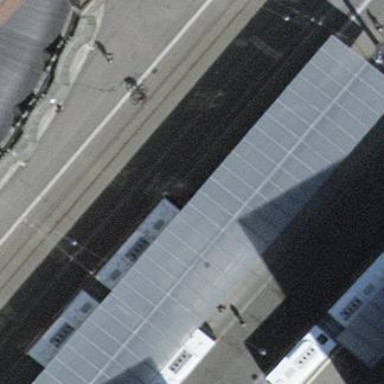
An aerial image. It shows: Shelter for public transport.